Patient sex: M
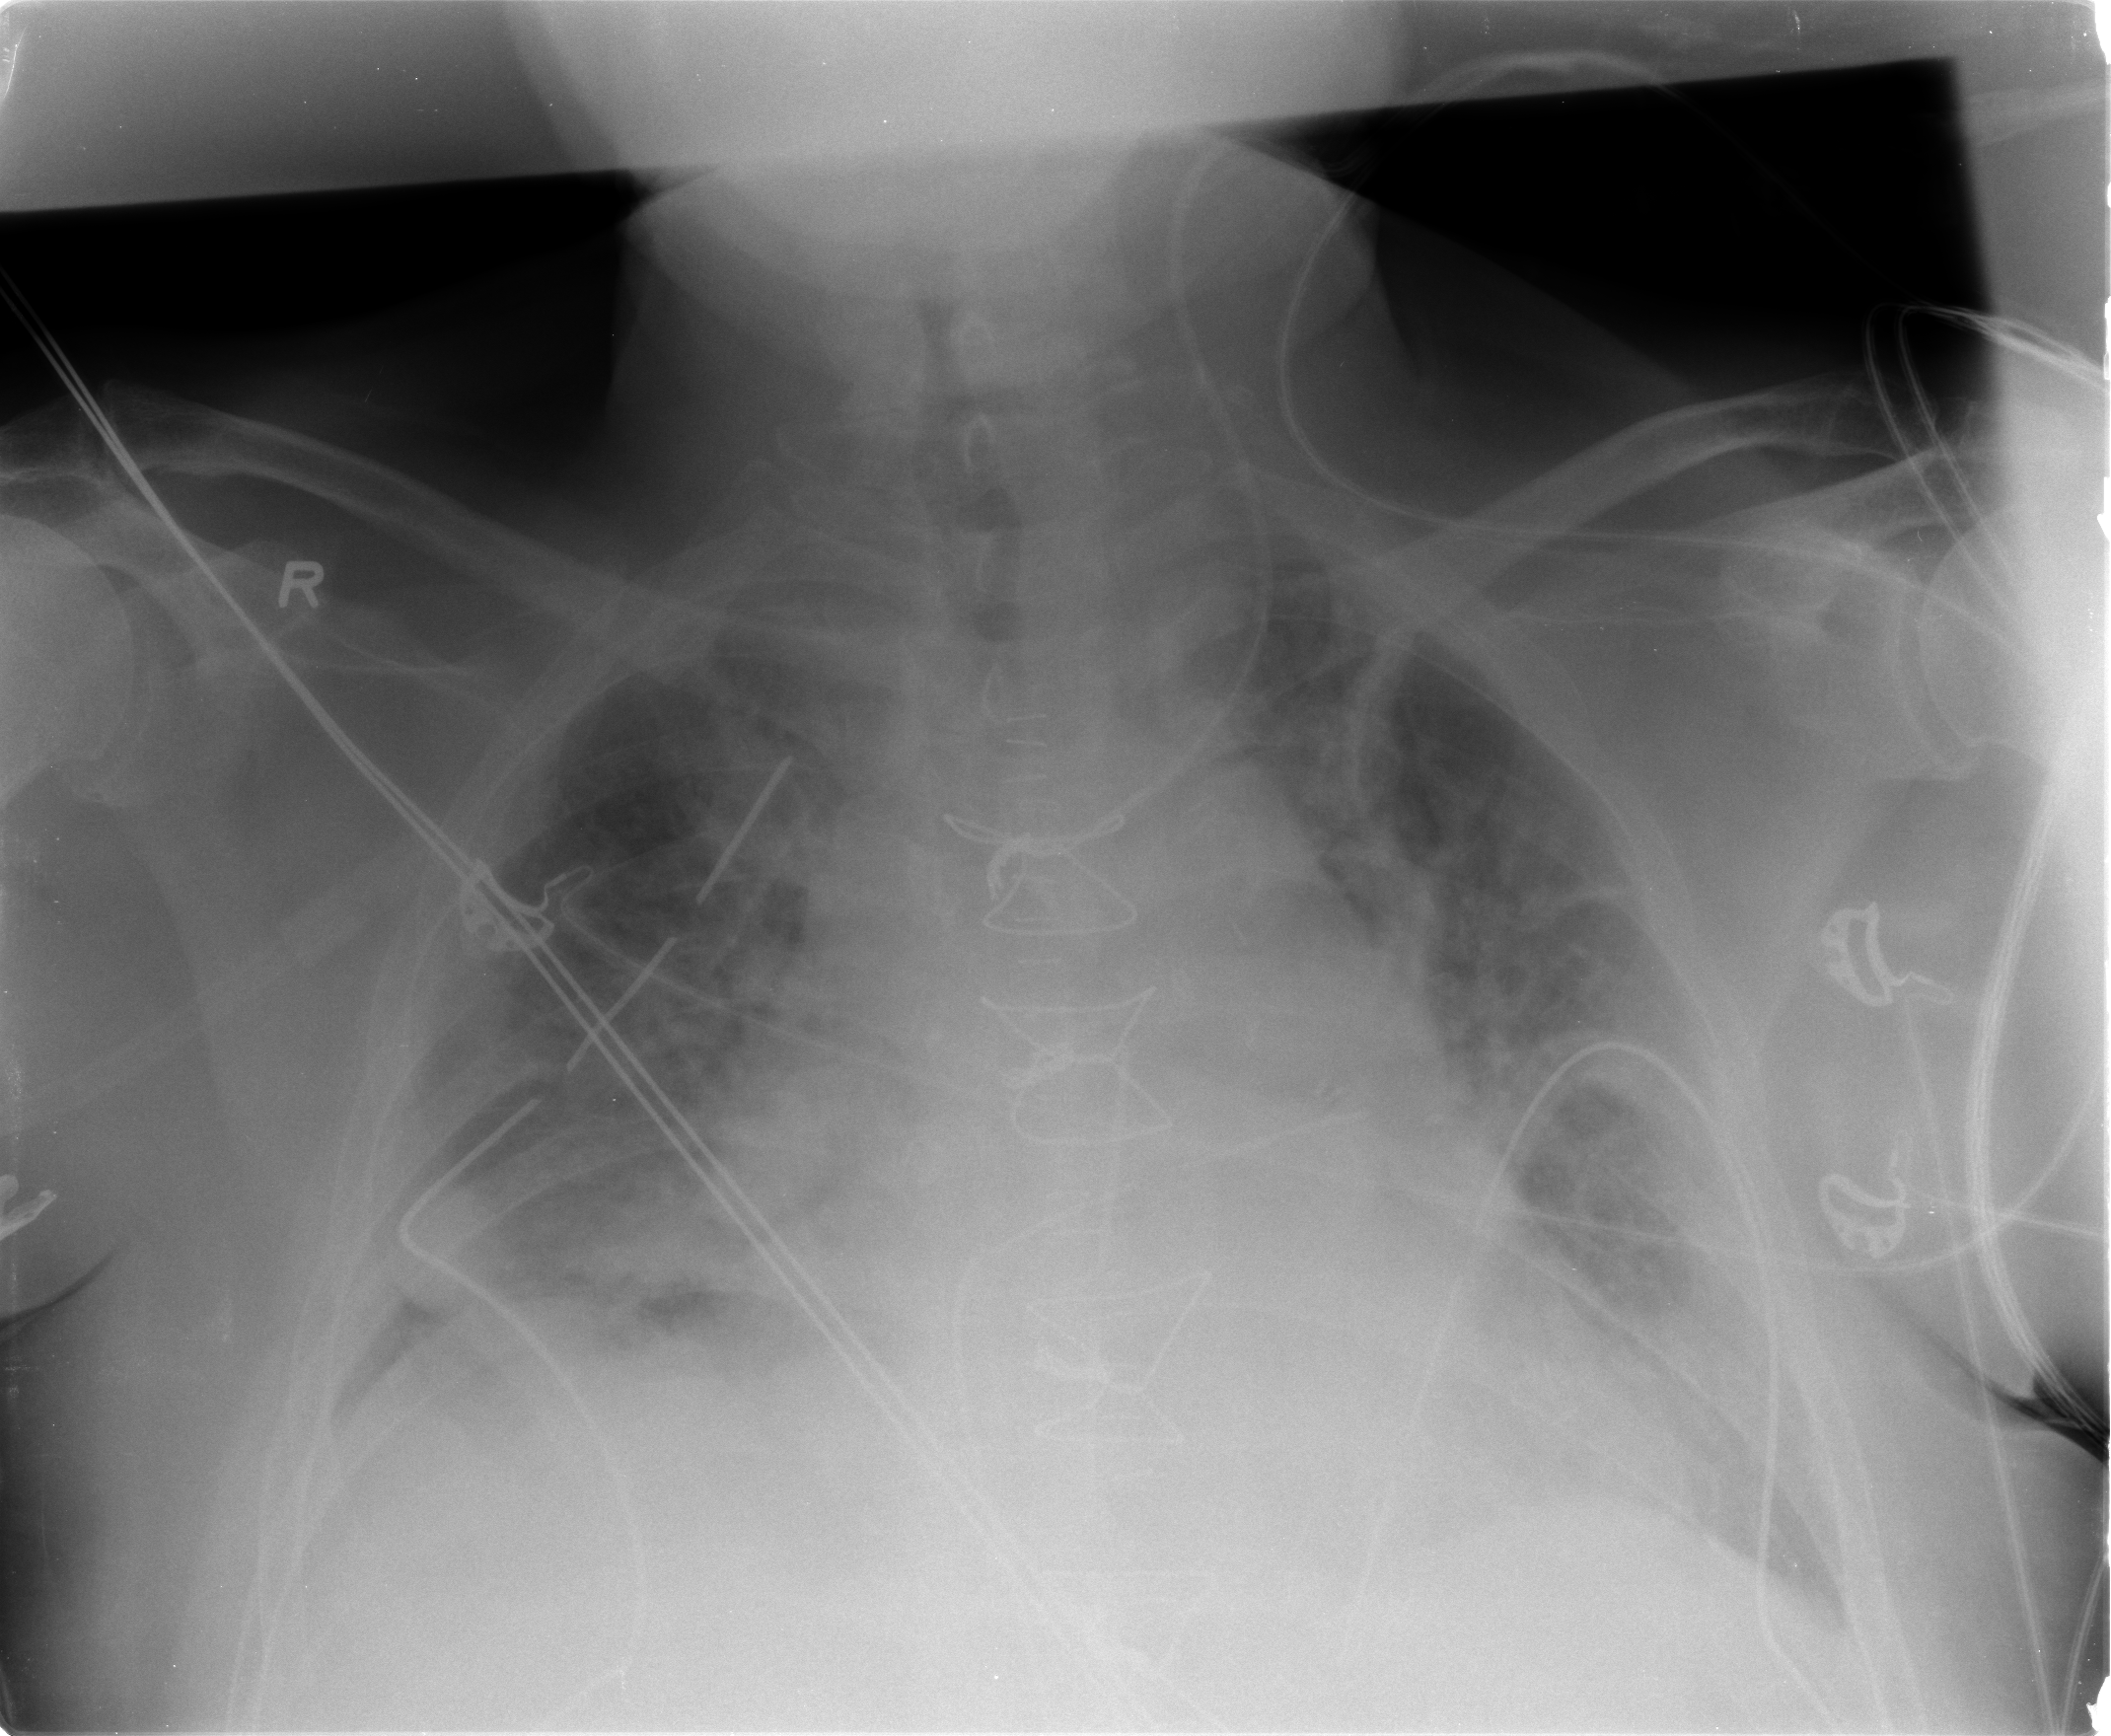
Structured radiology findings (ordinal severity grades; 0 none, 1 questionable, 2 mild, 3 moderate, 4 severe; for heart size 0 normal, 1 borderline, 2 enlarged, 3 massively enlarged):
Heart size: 2
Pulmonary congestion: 2
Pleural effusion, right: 0
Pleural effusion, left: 0
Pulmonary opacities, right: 1
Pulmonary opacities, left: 0
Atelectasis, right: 2
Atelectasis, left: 2